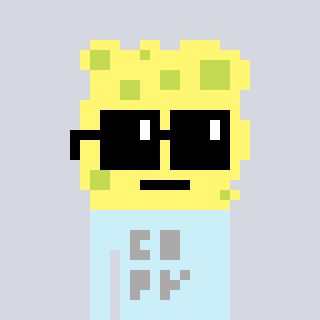
a pixel art character with square black sunglasses, a sponge-shaped head and a cold-colored body on a cool background